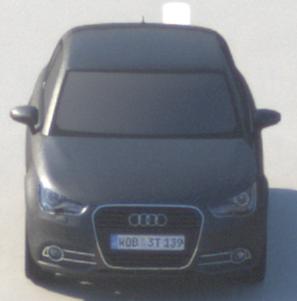
Make: Audi
Model: A1 Sportback 1.2 TFSI
Detailed model: A1 (8X) Sportback
Model produced from: 2012/03
Model produced until: 2014/11
Doors: 5
Color: gray
Road condition: dry road
Daytime: morning or afternoon
Contrast: high contrast